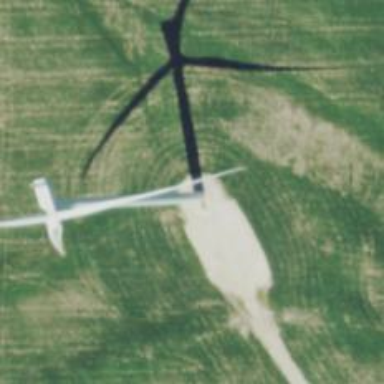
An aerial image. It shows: Wind turbine generator powered by wind.